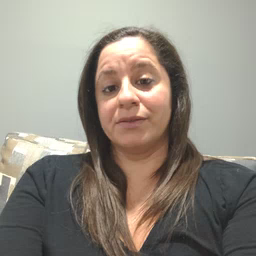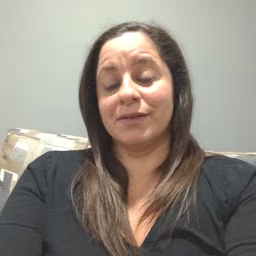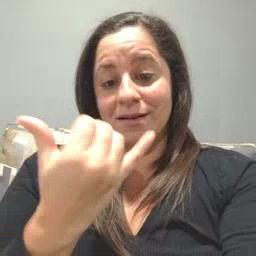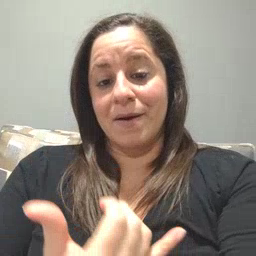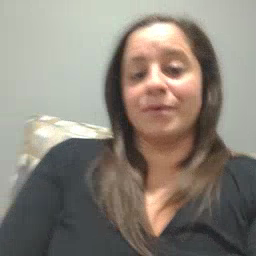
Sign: now